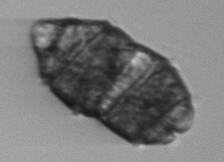
Label: Margalefidinium